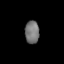
Tissue: lung
Cell type: Others
Senescence score: 0.5969
Nuclear area (px): 320
Mean DAPI intensity: 115.578